Question: Take this Picture for example:
**Ignore the ISA relationship as I understand that concept.
My question is with creating the table for Team. I understand how to create tables for entities, and for relationships but I'm getting a little confused with how I should go about creating the table for Team which has two relationship sets being related to it.
My possible Solution: Team holds the attributes SSN(from professors) and SSN(from GTAs, which comes from it's ISA) and I use the PRIMARY KEY(profssn, gtassn) to uniquely identify Teams? If I do this, how would I successfully model on_team_1 and on_team_2? I thought about having on_team_1 have the attributes SSN(since its the primary key of professors) and then two attributes such as team_profssn and team_gtassn which come from the Team entity.
Does this sound viable or am I completely missing how to do this?
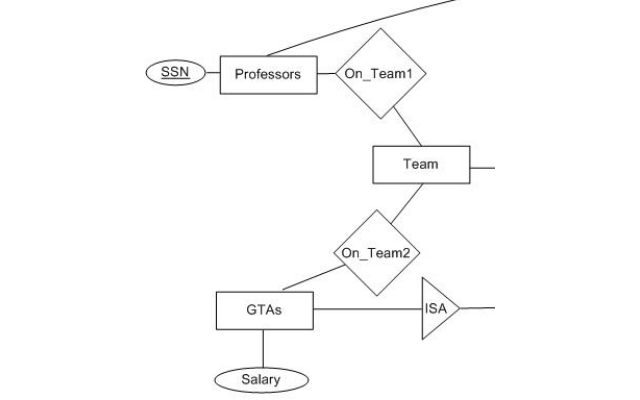
Answer: I think you need to have a TEAM table which holds attributes specific to the team (NAME, a least), then it seems you need a TEAM_MEMBER table which models the relationship between an individual and a particular team. If I understand your data I think that TEAM_MEMBER would just have TEAM_NAME and SSN - although in what is euphemistically known as "the real world" there's no way in hell you'd get away with using SSN for anything like this. For example, in our systems (large international retailer) any Personally Identifiable Data (PID) is buried so deep that most systems, including those I work on, quite literally CANNOT see any such data. I suggest that unless your design is already laser-etched in titanium you shouldn't use SSN for anything - generate a unique value for 'person ID' using a sequence instead.
'''
CREATE TABLE TEAM
(TEAM_NAME VARCHAR2(50)
CONSTRAINT PK_TEAM
PRIMARY KEY
USING INDEX);
CREATE TABLE TEAM_MEMBER
(TEAM_NAME VARCHAR2(50)
CONSTRAINT TEAM_MEMBER_FK1
REFERENCES TEAM(TEAM_NAME),
PERSON_ID NUMBER,
CONSTRAINT PK_TEAM_MEMBER
PRIMARY KEY(TEAM, PERSON_ID)
USING INDEX);
'''
Best of luck.